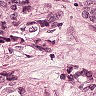
Metastatic tissue present: yes